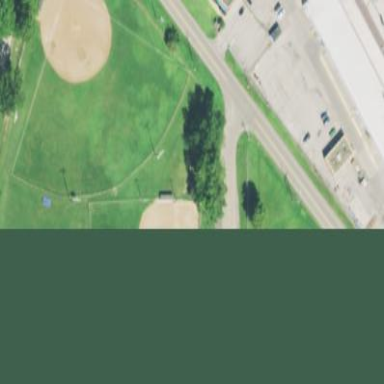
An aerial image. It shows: Baseball pitch for leisure land.